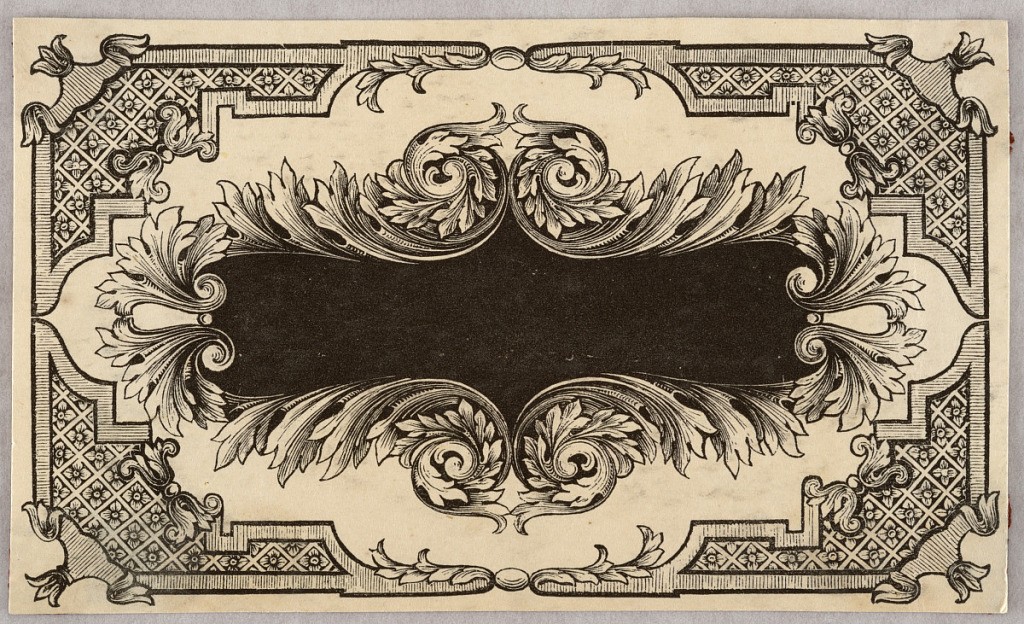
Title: Vignette or Label
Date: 1840s
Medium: Wood engraving on paper
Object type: Print
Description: A central oblong blank panel is formed by acanthus leaves. The outer framing panel consists mostly of the corners which show lozenges with rosettes.